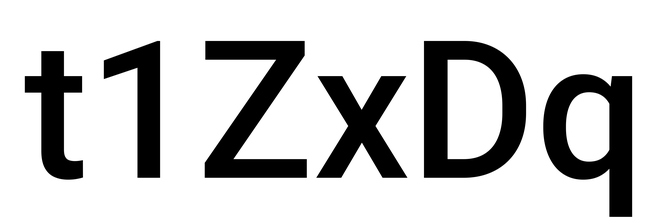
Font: Roboto_Medium